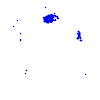
Particle: pion